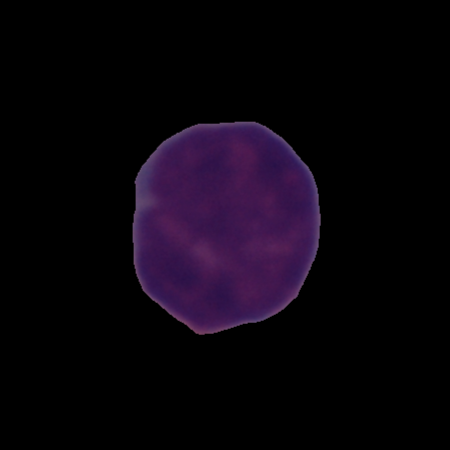
Label: cancer